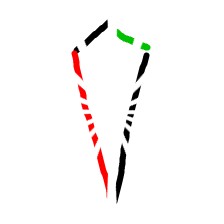
Shape: kite